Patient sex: M
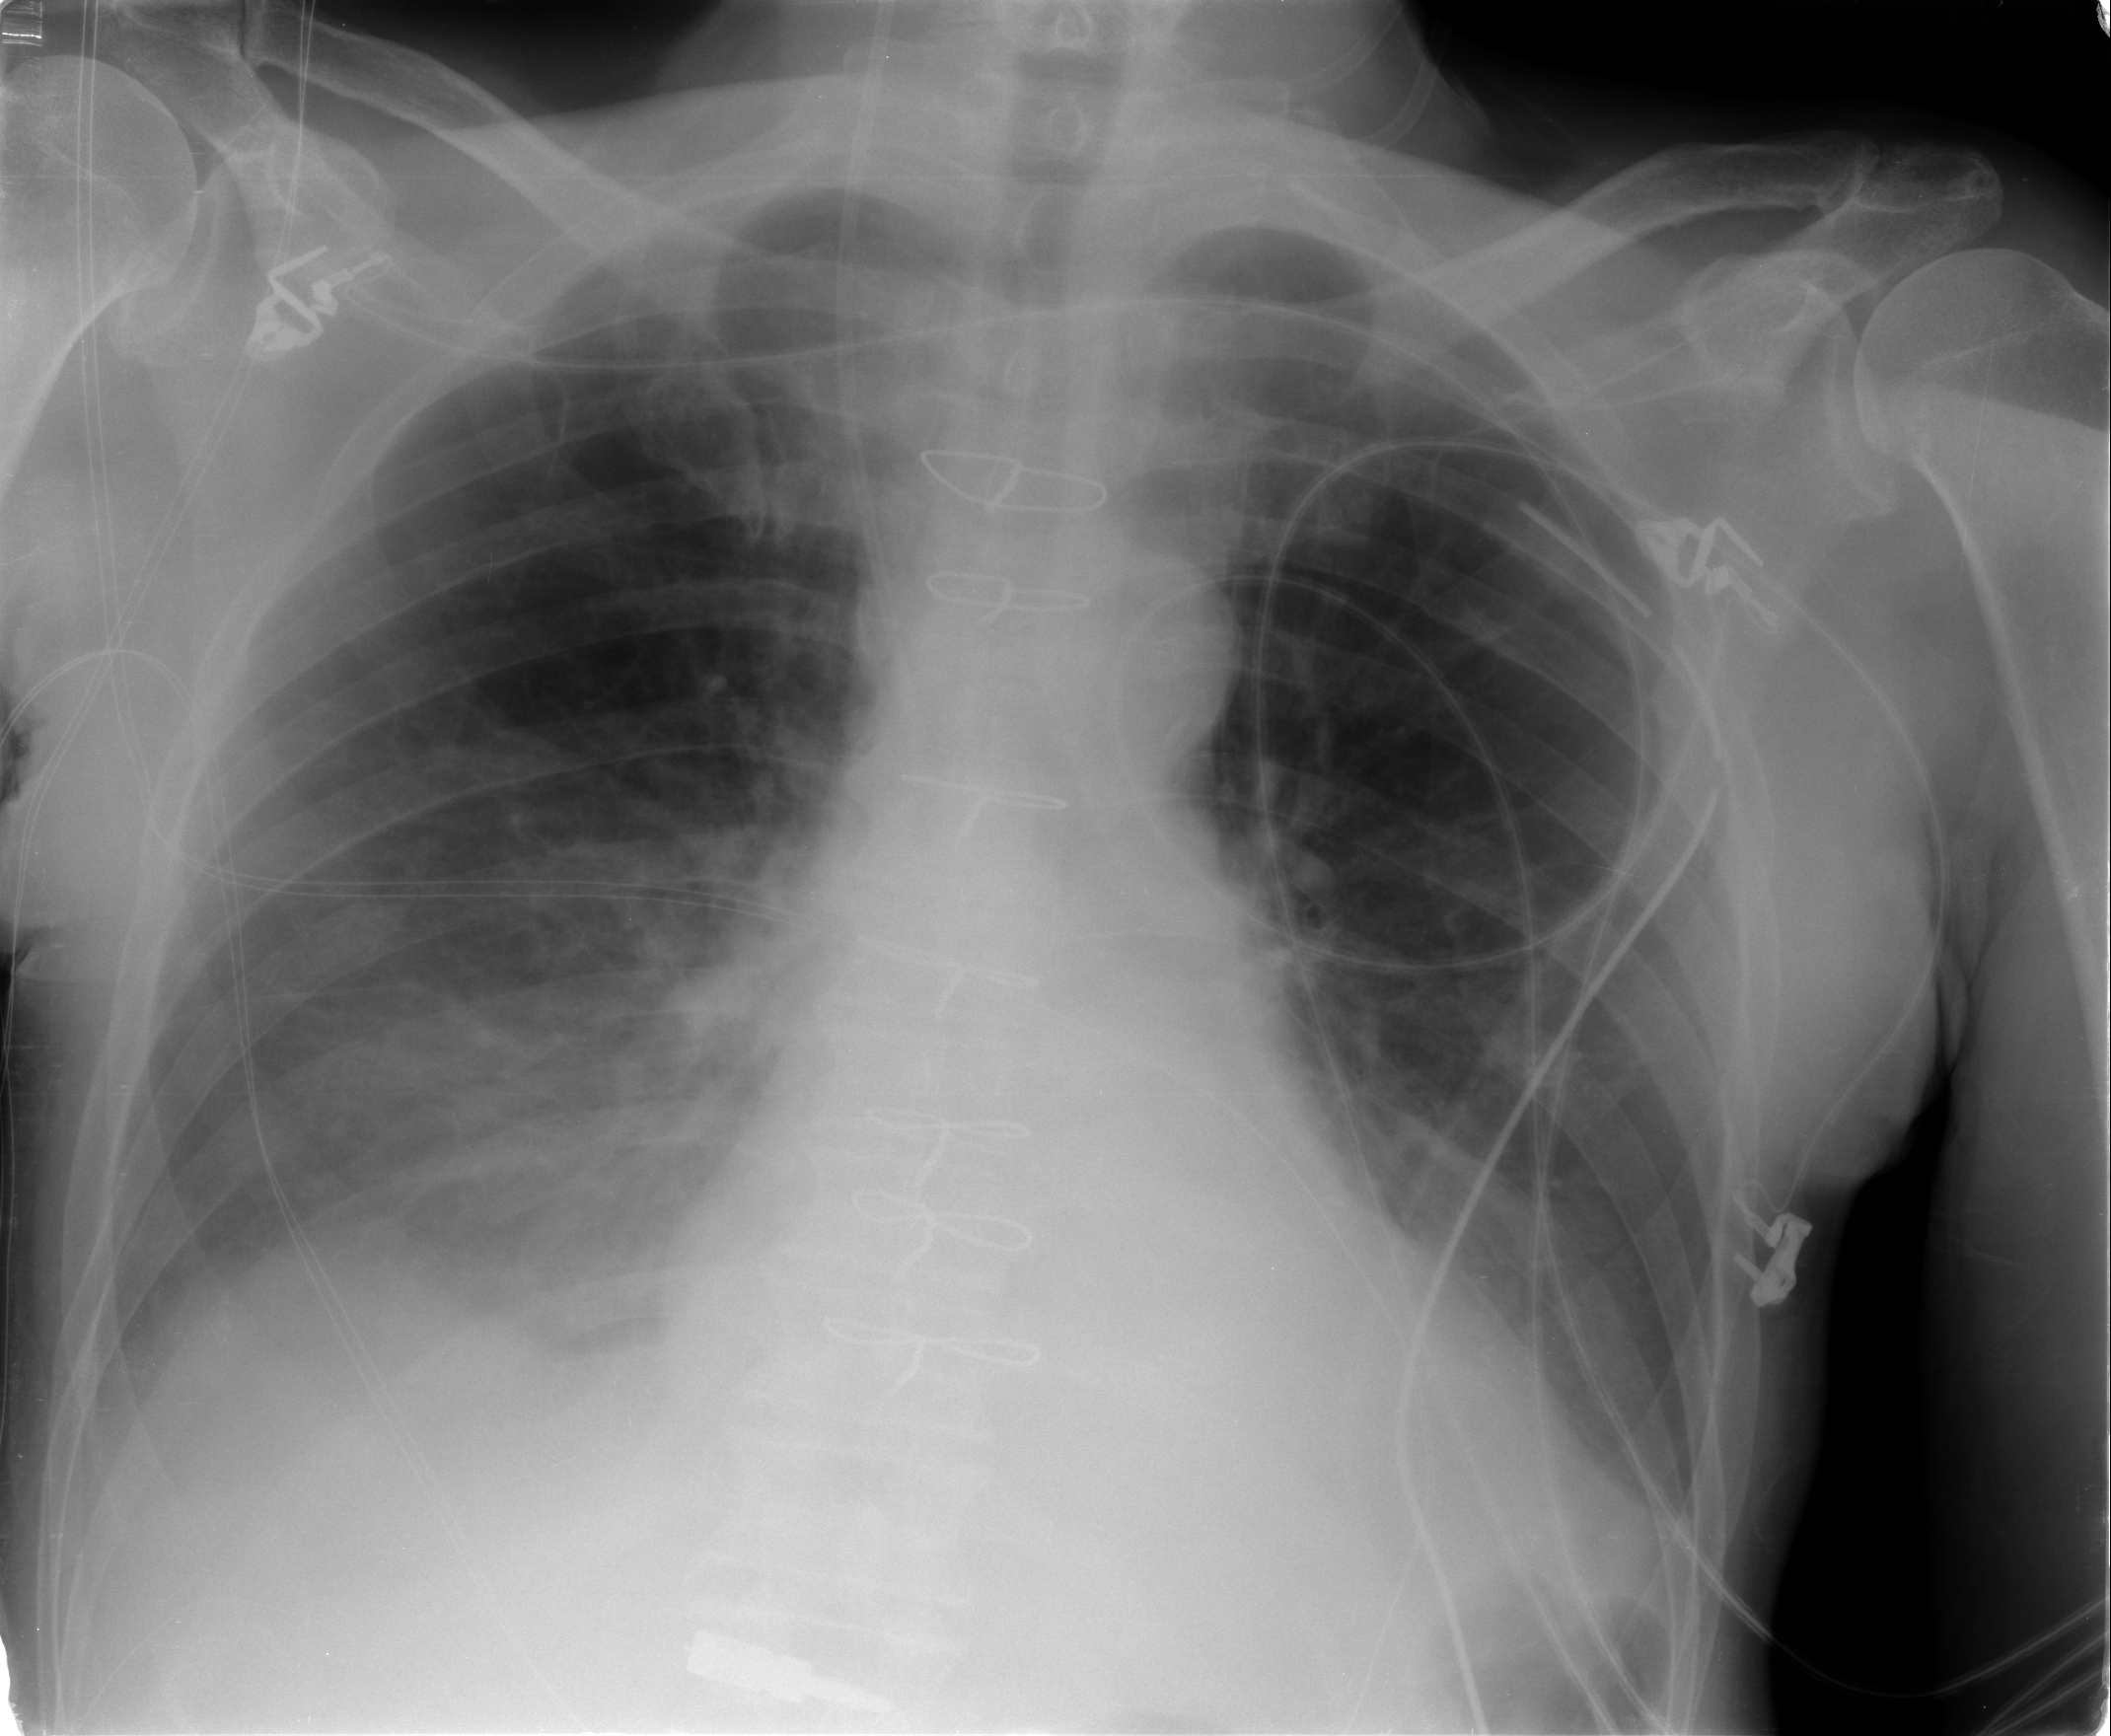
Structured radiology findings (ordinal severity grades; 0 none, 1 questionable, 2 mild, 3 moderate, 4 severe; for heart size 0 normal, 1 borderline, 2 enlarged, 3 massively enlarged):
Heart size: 0
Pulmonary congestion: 0
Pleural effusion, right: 2
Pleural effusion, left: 2
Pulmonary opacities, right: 1
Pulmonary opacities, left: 0
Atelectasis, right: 2
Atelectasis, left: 0